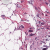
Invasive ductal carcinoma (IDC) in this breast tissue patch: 1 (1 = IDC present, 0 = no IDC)